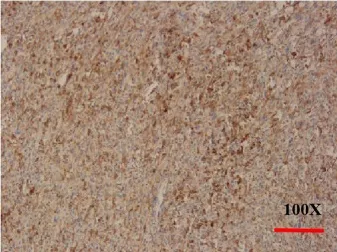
Histopathology and immunohistochemistry (IHC) of PSC. (F), PD-L1 IHC (antibody 22C3 pharmDx), original magnification x100. Tumor Proportion Score [aTPS]: 80% and Combined Positive Score [bCPS]: 95. (a. TPS was defined as the percentage of viable tumor cells with partial or complete membrane staining of PD-L1 in at least 100 viable tumor cells. B. CPS was defined as the number of PD-L1 stained cells (tumor cells, lymphocytes, macrophages) divided by the number of all tumor cells and multiplied by 100.
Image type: pathology (immunostaining)